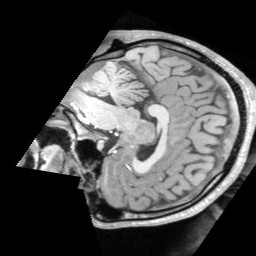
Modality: T1w
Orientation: sagittal